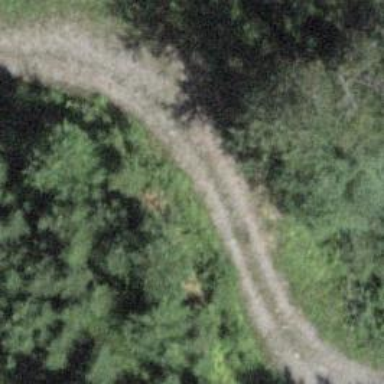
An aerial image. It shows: Bridleway.